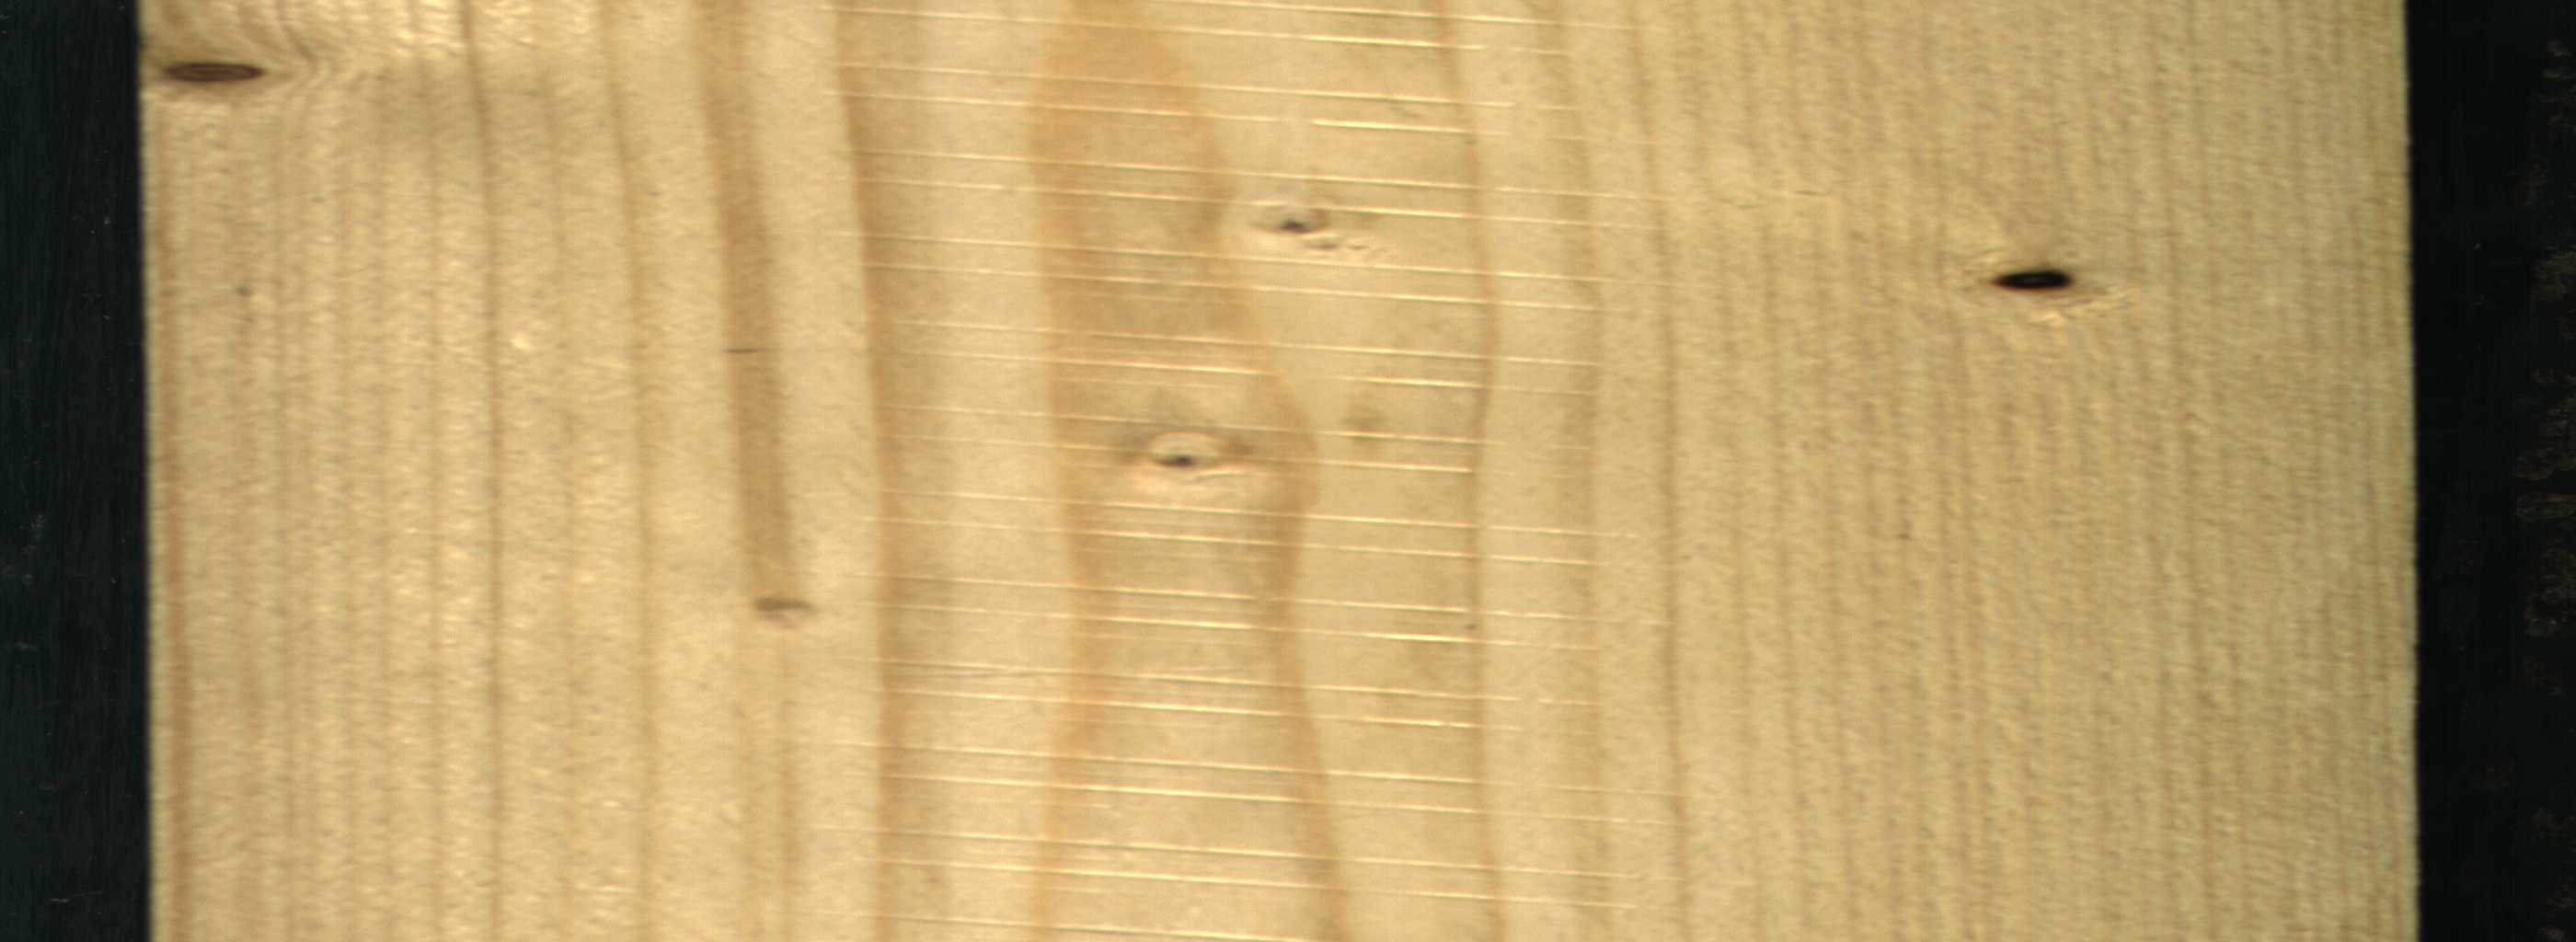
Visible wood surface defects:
Dead_Knot
Dead_Knot
Live_Knot
Live_Knot